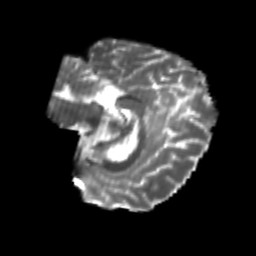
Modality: T2w
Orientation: sagittal
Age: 24
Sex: female
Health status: healthy
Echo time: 0.074 s